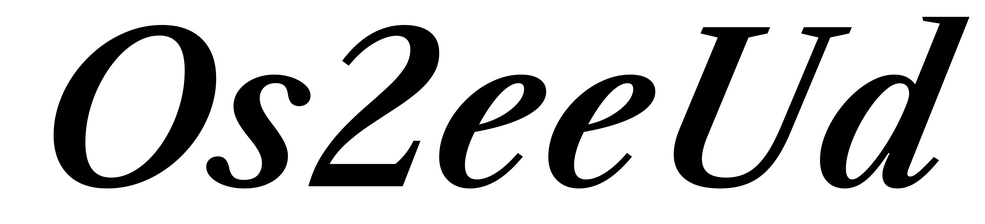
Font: LibreCaslonText-Italic_SemiBold_Italic